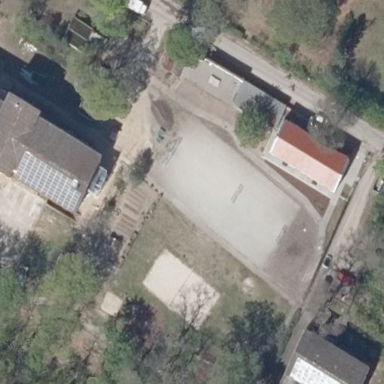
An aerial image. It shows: School.